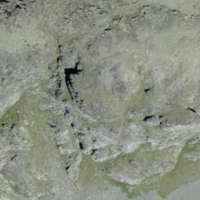
EUNIS habitat code: 48
Species observed at this site:
Saxifraga paniculata